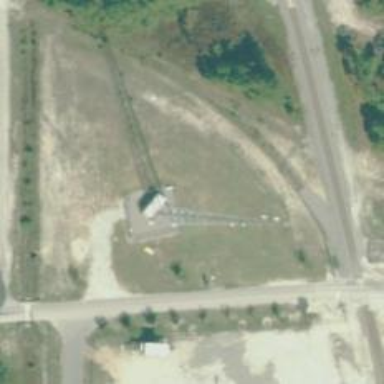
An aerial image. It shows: Communication mast tower.